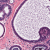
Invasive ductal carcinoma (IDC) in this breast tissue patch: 0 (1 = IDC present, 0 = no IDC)